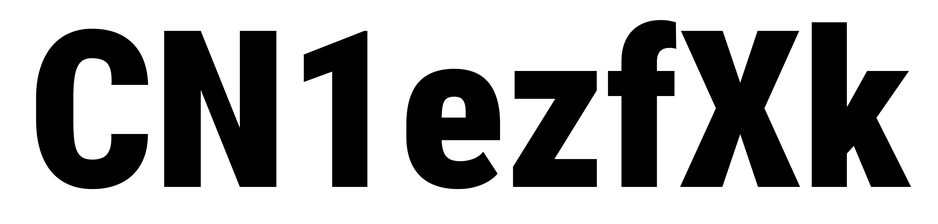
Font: Roboto_Condensed_Black